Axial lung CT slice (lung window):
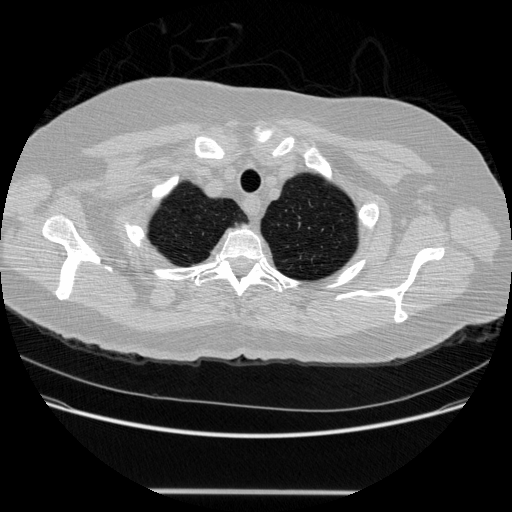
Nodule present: no